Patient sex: M
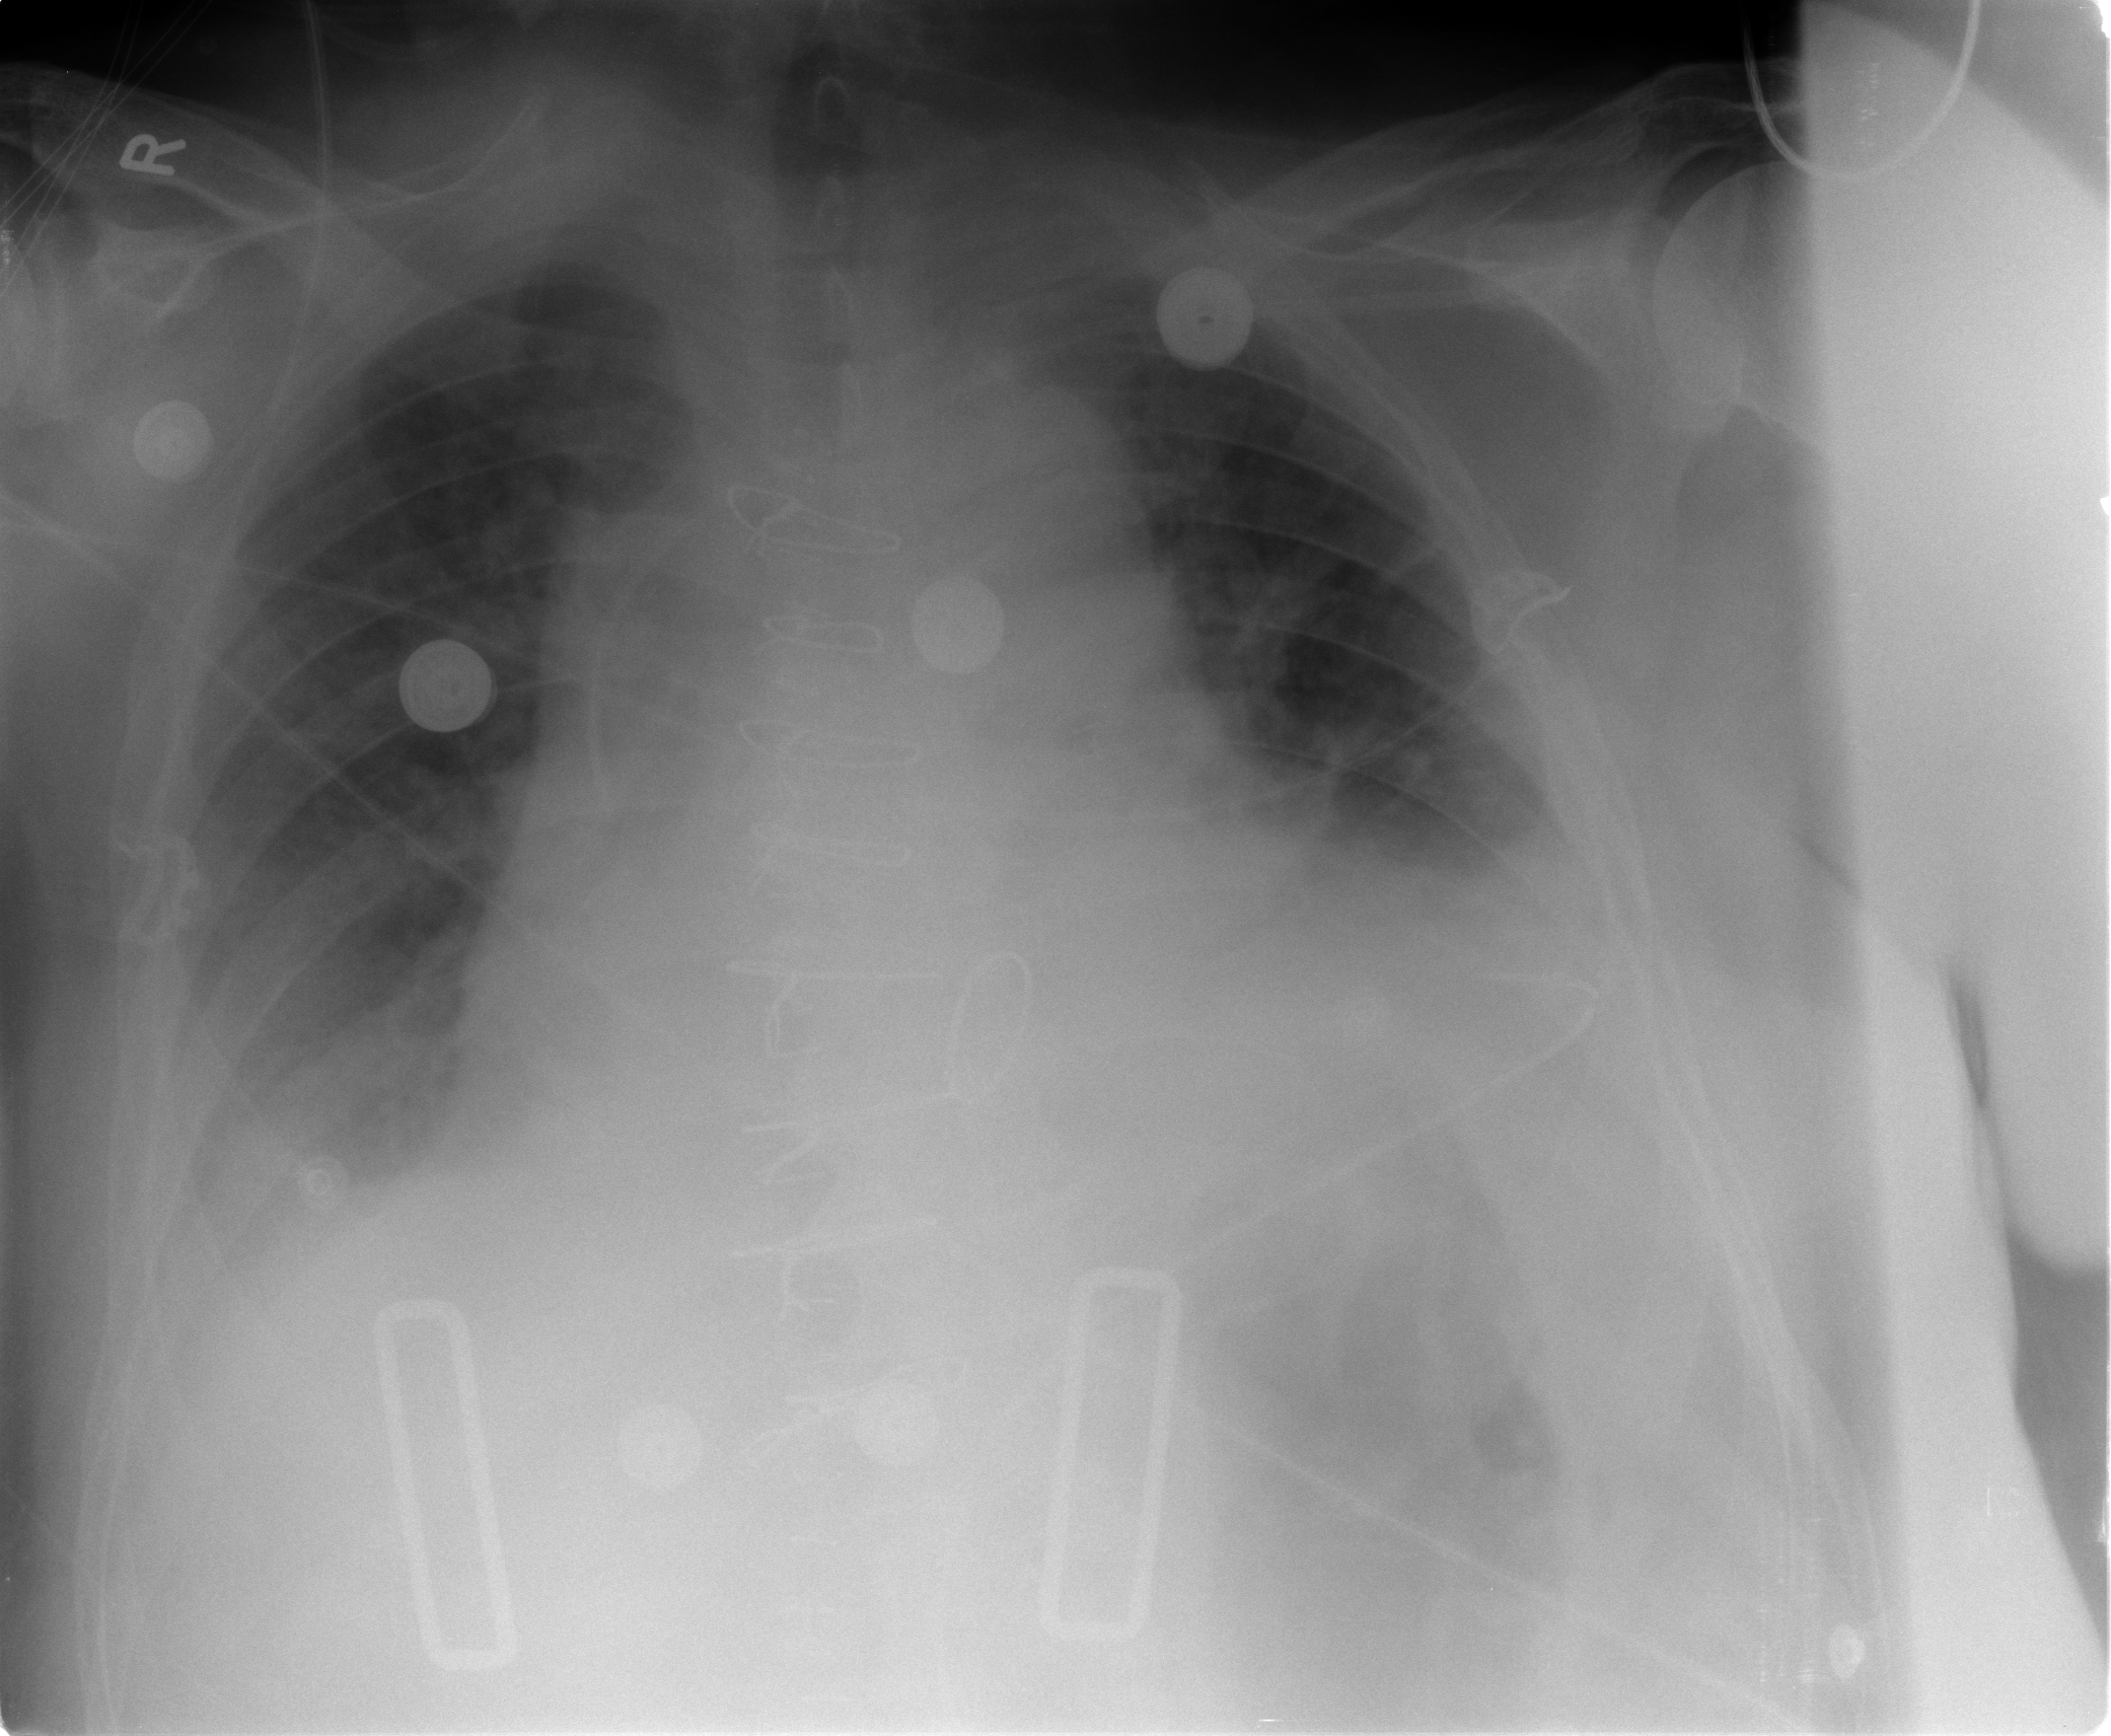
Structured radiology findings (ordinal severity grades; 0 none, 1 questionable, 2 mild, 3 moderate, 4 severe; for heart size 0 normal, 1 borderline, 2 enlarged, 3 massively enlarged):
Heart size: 2
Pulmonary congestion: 2
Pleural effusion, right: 2
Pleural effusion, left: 2
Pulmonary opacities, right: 0
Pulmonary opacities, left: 0
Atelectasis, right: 2
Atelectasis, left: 2